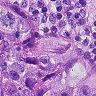
Metastatic tissue present: yes